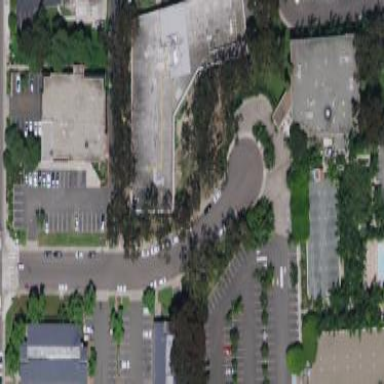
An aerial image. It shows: Office building.